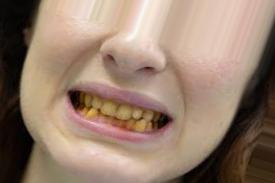
Condition: Tooth Discoloration